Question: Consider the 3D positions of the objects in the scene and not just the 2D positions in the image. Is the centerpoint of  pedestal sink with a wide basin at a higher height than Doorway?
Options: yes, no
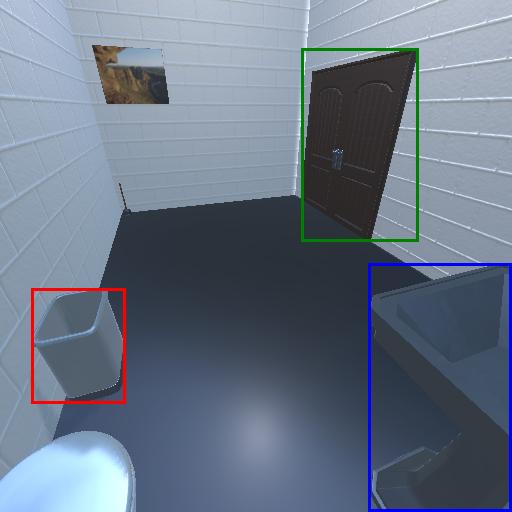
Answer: yes